Question: Below is the error that I am getting:
'''
The method done(ParseObject, ParseException) from the type new FindCallback<ParseUser>(){} is never used locally
'''
from the line
'''
public void done(ParseObject object,ParseException e) {
'''
I am not sure if this section of the code was wrongly placed in the code, but I have added multiple log messages and then I realized that it skips this entire section of the code. Below is the section:
'''
public void done(ParseObject object,ParseException e) {
Log.d(Constants.LOG, "pardeobject");
ParseQuery<ParseObject> query = ParseQuery.getQuery("User");
query.getFirstInBackground(new GetCallback<ParseObject>() {
public void done(ParseObject object, ParseException e) {
if (object != null) {
Log.d(Constants.LOG, "object != null");
ParseFile file = (ParseFile)object.get("ProfilePicture");
file.getDataInBackground(new GetDataCallback() {
public void done(byte[] data, ParseException e) {
if (e == null) {
Bitmap bitmap = BitmapFactory.decodeByteArray(data, 0, data.length);
//use this bitmap as you want
ImageView profileimage =(ImageView) getView().findViewById(R.id.profilePictureResult);
// Set the Bitmap into the
// ImageView
profileimage.setImageBitmap(bitmap);
Log.d(Constants.LOG, "works");
} else {
// something went wrong
Log.d(Constants.LOG, "error else");
}
}
});
} else {
// Toast.makeText(getApplicationContext(), "Exception", Toast.LENGTH_SHORT) .show();
Log.e("Error 2", e.getMessage());
e.printStackTrace();
}
}
});
}
'''
Below is the complete code
'''
public class Fragment1 extends Fragment {
public interface Constants {
String LOG = "com.dooba.beta";
}
private String currentUserId;
private ArrayAdapter<String> namesArrayAdapter;
private ArrayList<String> names;
private ArrayList<Images> alProfilePicture;
private ListView usersListView;
private Button logoutButton;
String userGender = ParseUser.getCurrentUser().getString("Gender");
String activityName = ParseUser.getCurrentUser().getString("ActivityName");
Number maxDistance = ParseUser.getCurrentUser().getNumber("Maximum_Distance");
String userLookingGender = ParseUser.getCurrentUser().getString("Looking_Gender");
Number minimumAge = ParseUser.getCurrentUser().getNumber("Minimum_Age");
Number maximumAge = ParseUser.getCurrentUser().getNumber("Maximum_Age");
Number userage = ParseUser.getCurrentUser().getNumber("Age");
@Override
public void onActivityCreated(Bundle savedInstanceState) {
super.onActivityCreated(savedInstanceState);
setConversationsList();
}
@Override
public View onCreateView(LayoutInflater inflater, ViewGroup container,Bundle savedInstanceState) {
View view = inflater.inflate(R.layout.fragment1_layout, container, false);
return view;
}
private void setConversationsList() {
currentUserId = ParseUser.getCurrentUser().getObjectId();
names = new ArrayList<String>();
alProfilePicture = new ArrayList<Images>();
// String userActivitySelectionName = null;
ParseQuery<ParseUser> query = ParseUser.getQuery();
// query.whereEqualTo("ActivityName",userActivitySelectionName);
query.whereNotEqualTo("objectId", ParseUser.getCurrentUser().getObjectId());
// users with Gender = currentUser.Looking_Gender
query.whereEqualTo("Gender", userLookingGender);
// users with Looking_Gender = currentUser.Gender
query.whereEqualTo("Looking_Gender", userGender);
query.setLimit(1);
query.whereEqualTo("ActivityName", activityName);
//query.whereGreaterThanOrEqualTo("Age", minimumAge);
//query.whereLessThanOrEqualTo("Age", maximumAge);
query.orderByDescending("Name");
Log.d(Constants.LOG, "after query criteria set");
query.findInBackground(new FindCallback<ParseUser>() {
public void done(ParseObject object,ParseException e) {
Log.d(Constants.LOG, "pardeobject");
ParseQuery<ParseObject> query = ParseQuery.getQuery("User");
query.getFirstInBackground(new GetCallback<ParseObject>() {
public void done(ParseObject object, ParseException e) {
if (object != null) {
Log.d(Constants.LOG, "object != null");
ParseFile file = (ParseFile)object.get("ProfilePicture");
file.getDataInBackground(new GetDataCallback() {
public void done(byte[] data, ParseException e) {
if (e == null) {
Bitmap bitmap = BitmapFactory.decodeByteArray(data, 0, data.length);
//use this bitmap as you want
ImageView profileimage =(ImageView) getView().findViewById(R.id.profilePictureResult);
// Set the Bitmap into the
// ImageView
profileimage.setImageBitmap(bitmap);
Log.d(Constants.LOG, "works");
} else {
// something went wrong
Log.d(Constants.LOG, "error else");
}
}
});
} else {
// Toast.makeText(getApplicationContext(), "Exception", Toast.LENGTH_SHORT) .show();
Log.e("Error 2", e.getMessage());
e.printStackTrace();
}
}
});
}
public void done(List<ParseUser> userlistname, ParseException e) {
if (e == null) {
for (int i=0; i<userlistname.size(); i++) {
names.add(userlistname.get(i).get("Name").toString());
// names.add(userList.get(i).getParseObject("ProfilePicture").;
}
usersListView = (ListView)getActivity().findViewById(R.id.userlistname);
namesArrayAdapter =
new ArrayAdapter<String>(getActivity().getApplicationContext(),
R.layout.user_list_item, names);
usersListView.setAdapter(namesArrayAdapter);
usersListView.setOnItemClickListener(new AdapterView.OnItemClickListener() {
@Override
public void onItemClick(AdapterView<?> a, View v, int i, long l) {
openConversation(names, i);
}
});
} else {
Toast.makeText(getActivity().getApplicationContext(),
"Error loading user list",
Toast.LENGTH_LONG).show();
}
}
});
}
public void openConversation(ArrayList<String> names, int pos) {
ParseQuery<ParseUser> query = ParseUser.getQuery();
query.whereEqualTo("Name", names.get(pos));
query.findInBackground(new FindCallback<ParseUser>() {
public void done(List<ParseUser> user, ParseException e) {
if (e == null) {
Intent intent = new Intent(getActivity().getApplicationContext(), MessagingActivity.class);
intent.putExtra("RECIPIENT_ID", user.get(0).getObjectId());
startActivity(intent);
} else {
Toast.makeText(getActivity().getApplicationContext(),
"Error finding that user",
Toast.LENGTH_SHORT).show();
}
}
});
}
}
'''
Thanks in advance
Update
'''
query.findInBackground(new FindCallback<ParseUser>() {
public void done(ParseObject object,ParseException e) {
Log.d(Constants.LOG, "pardeobject");
ParseFile image = object.getParseFile("ProfilePicture");
ParseImageView imageView = (ParseImageView) getView().findViewById(R.id.profilePictureResult);
// The placeholder will be used before and during the fetch, to be replaced by the fetched image
// data.
imageView.setPlaceholder(getResources().getDrawable(R.drawable.profile_pict));
imageView.setParseFile(image);
imageView.loadInBackground(new GetDataCallback() {
@Override
public void done(byte[] data, ParseException e) {
Log.i("ParseImageView",
"Fetched! Data length: " + data.length + ", or exception: " + e.getMessage());
}
});
}
'''
Update
I am having issue troubleshooting the below:
object cannot be resolved

'''
public class Fragment1 extends Fragment {
public interface Constants {
String LOG = "com.dooba.beta";
}
private String currentUserId;
private ArrayAdapter<String> namesArrayAdapter;
private ArrayList<String> names;
private ArrayList<String> age;
private ArrayList<String> headline;
private ArrayList<String> activityname;
private ArrayList<Images> alProfilePicture;
private ListView usersListView;
private Button logoutButton;
String userGender = ParseUser.getCurrentUser().getString("Gender");
String activityName = ParseUser.getCurrentUser().getString("ActivityName");
Number maxDistance = ParseUser.getCurrentUser().getNumber(
"Maximum_Distance");
String userLookingGender = ParseUser.getCurrentUser().getString(
"Looking_Gender");
Number minimumAge = ParseUser.getCurrentUser().getNumber("Minimum_Age");
Number maximumAge = ParseUser.getCurrentUser().getNumber("Maximum_Age");
Number userage = ParseUser.getCurrentUser().getNumber("Age");
@Override
public void onActivityCreated(Bundle savedInstanceState) {
super.onActivityCreated(savedInstanceState);
setConversationsList();
}
@Override
public View onCreateView(LayoutInflater inflater, ViewGroup container,
Bundle savedInstanceState) {
View view = inflater.inflate(R.layout.fragment1_layout, container,
false);
return view;
}
private void setConversationsList() {
currentUserId = ParseUser.getCurrentUser().getObjectId();
names = new ArrayList<String>();
age = new ArrayList<String>();
headline = new ArrayList<String>();
activityname = new ArrayList<String>();
alProfilePicture = new ArrayList<Images>();
// String userActivitySelectionName = null;
ParseQuery<ParseUser> query = ParseUser.getQuery();
// query.whereEqualTo("ActivityName",userActivitySelectionName);
query.whereNotEqualTo("objectId", ParseUser.getCurrentUser()
.getObjectId());
// users with Gender = currentUser.Looking_Gender
query.whereEqualTo("Gender", userLookingGender);
// users with Looking_Gender = currentUser.Gender
query.whereEqualTo("Looking_Gender", userGender);
query.setLimit(1);
query.whereEqualTo("ActivityName", activityName);
// query.whereGreaterThanOrEqualTo("Age", minimumAge);
// query.whereLessThanOrEqualTo("Age", maximumAge);
query.orderByDescending("Name");
Log.d(Constants.LOG, "");
ParseQuery<ParseObject> queryo = ParseQuery.getQuery("User");
queryo.whereNotEqualTo("objectId", ParseUser.getCurrentUser()
.getObjectId());
// users with Gender = currentUser.Looking_Gender
queryo.whereEqualTo("Gender", userLookingGender);
// users with Looking_Gender = currentUser.Gender
queryo.whereEqualTo("Looking_Gender", userGender);
queryo.setLimit(1);
queryo.whereEqualTo("ActivityName", activityName);
// query.whereGreaterThanOrEqualTo("Age", minimumAge);
// query.whereLessThanOrEqualTo("Age", maximumAge);
queryo.orderByDescending("Name");
query.findInBackground(new FindCallback<ParseUser>() {
@Override
public void done(List<ParseUser> users,ParseException e) {
// Do whatever you need to extract object from "users"
ParseFile image = object.getParseFile("ProfilePicture");
ParseImageView imageView = (ParseImageView) getView().findViewById(R.id.profilePictureResult);
// The placeholder will be used before and during the fetch, to be replaced by the fetched image
// data.
imageView.setPlaceholder(getResources().getDrawable(R.drawable.profile_pict));
imageView.setParseFile(image);
imageView.loadInBackground(new GetDataCallback() {
@Override
public void done(byte[] data, ParseException e) {
Log.i("ParseImageView",
"Fetched! Data length: " + data.length + ", or exception: " + e.getMessage());
}
});
}
});
query.findInBackground(new FindCallback<ParseUser>() {
public void done(List<ParseUser> userlistname, ParseException e) {
if (e == null) {
for (int i = 0; i < userlistname.size(); i++) {
names.add(userlistname.get(i).get("Name").toString());
}
usersListView = (ListView) getActivity().findViewById(
R.id.userlistname);
namesArrayAdapter = new ArrayAdapter<String>(getActivity()
.getApplicationContext(), R.layout.user_list_item,
names);
usersListView.setAdapter(namesArrayAdapter);
usersListView
.setOnItemClickListener(new AdapterView.OnItemClickListener() {
@Override
public void onItemClick(AdapterView<?> a,
View v, int i, long l) {
openConversation(names, i);
}
});
} else {
Toast.makeText(getActivity().getApplicationContext(),
"Error loading user list", Toast.LENGTH_LONG)
.show();
}
}
public void done1(List<ParseUser> userlistheadline, ParseException e) {
if (e == null) {
for (int i = 0; i < userlistheadline.size(); i++) {
headline.add(userlistheadline.get(i).get("Headline")
.toString());
}
usersListView = (ListView) getActivity().findViewById(
R.id.userlistheadline);
namesArrayAdapter = new ArrayAdapter<String>(getActivity()
.getApplicationContext(), R.layout.user_list_all,
headline);
usersListView.setAdapter(namesArrayAdapter);
usersListView
.setOnItemClickListener(new AdapterView.OnItemClickListener() {
@Override
public void onItemClick(AdapterView<?> a,
View v, int i, long l) {
openConversation(names, i);
}
});
} else {
Toast.makeText(getActivity().getApplicationContext(),
"Error loading user list", Toast.LENGTH_LONG)
.show();
}
}
public void done2(List<ParseUser> userlistage, ParseException e) {
if (e == null) {
for (int i = 0; i < userlistage.size(); i++) {
age.add(userlistage.get(i).get("Age").toString());
}
usersListView = (ListView) getActivity().findViewById(
R.id.userlistage);
namesArrayAdapter = new ArrayAdapter<String>(getActivity()
.getApplicationContext(), R.layout.user_list_item,
age);
usersListView.setAdapter(namesArrayAdapter);
usersListView
.setOnItemClickListener(new AdapterView.OnItemClickListener() {
@Override
public void onItemClick(AdapterView<?> a,
View v, int i, long l) {
openConversation(names, i);
}
});
} else {
Toast.makeText(getActivity().getApplicationContext(),
"Error loading user list", Toast.LENGTH_LONG)
.show();
}
}
public void done3(List<ParseUser> userlistactivity, ParseException e) {
if (e == null) {
for (int i = 0; i < userlistactivity.size(); i++) {
activityname.add(userlistactivity.get(i)
.get("ActivityName").toString());
}
usersListView = (ListView) getActivity().findViewById(
R.id.userlistactivityname);
namesArrayAdapter = new ArrayAdapter<String>(getActivity()
.getApplicationContext(), R.layout.user_list_item,
activityname);
usersListView.setAdapter(namesArrayAdapter);
usersListView
.setOnItemClickListener(new AdapterView.OnItemClickListener() {
@Override
public void onItemClick(AdapterView<?> a,
View v, int i, long l) {
openConversation(names, i);
}
});
} else {
Toast.makeText(getActivity().getApplicationContext(),
"Error loading user list", Toast.LENGTH_LONG)
.show();
}
}
});
}
public void openConversation(ArrayList<String> names, int pos) {
ParseQuery<ParseUser> query = ParseUser.getQuery();
query.whereEqualTo("Name", names.get(pos));
query.findInBackground(new FindCallback<ParseUser>() {
public void done(List<ParseUser> user, ParseException e) {
if (e == null) {
Intent intent = new Intent(getActivity()
.getApplicationContext(), MessagingActivity.class);
intent.putExtra("RECIPIENT_ID", user.get(0).getObjectId());
startActivity(intent);
} else {
Toast.makeText(getActivity().getApplicationContext(),
"Error finding that user", Toast.LENGTH_SHORT)
.show();
}
}
});
}
}
'''
as well as the below
'''
The method done2(List<ParseUser>, ParseException) from the type new FindCallback<ParseUser>(){} is never used locally
'''
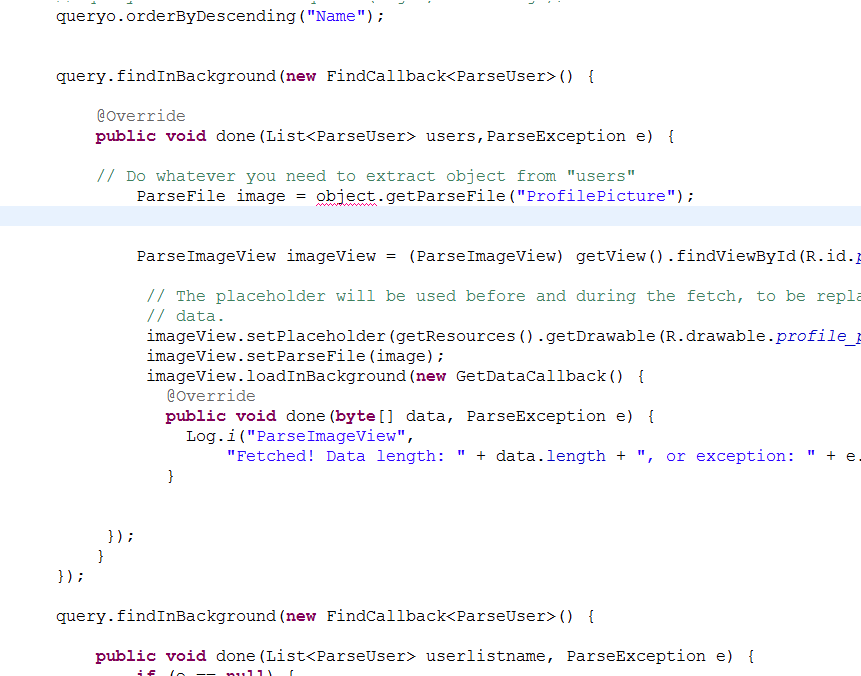
Answer: Your class is an anonymous implementation of the 'FindCallback' interface, which contain the following signature :
'''
public abstract void done(List<T> objects,
ParseException e)
'''
Your method does not match this signature, so is not used (and can't be used) in your program.
If your code compiles correctly, it also mean that the above method has been defined. Check that you did not mix both methods.
---
Base on your update code, here is what you should write (but this is basic Java. If you don't understand it, I would suggest learning the langage before trying to go further. Here is a tutorial that you must read and understand : <URL>
'''
query.findInBackground(new FindCallback<ParseUser>() {
@Override
public void done(List<ParseUser> users,ParseException e) {
// Do whatever you need to extract object from "users"
// ...
}
'''
By the way, an important note is that you won't be allowed to manipulate UI objects (like your ParseImageView R.id.profilePictureResult directly in this method, because this must be done in the UI Thread. So you must use the Handler for this. This is a separate problem than the one you submitted here, but this will be your next one. When you are there, just read <URL>